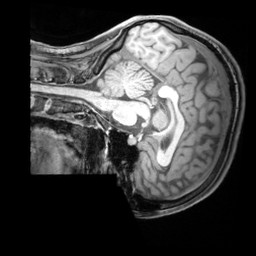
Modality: T1w
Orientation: sagittal
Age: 23
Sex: female
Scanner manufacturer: siemens
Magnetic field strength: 3 T
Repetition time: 1.97 s
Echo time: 0.00206 s